Interaction volume radius: 5 \u00c5
Interaction volume height: 30 \u00c5
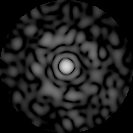
Disorder parameter: 0.8476